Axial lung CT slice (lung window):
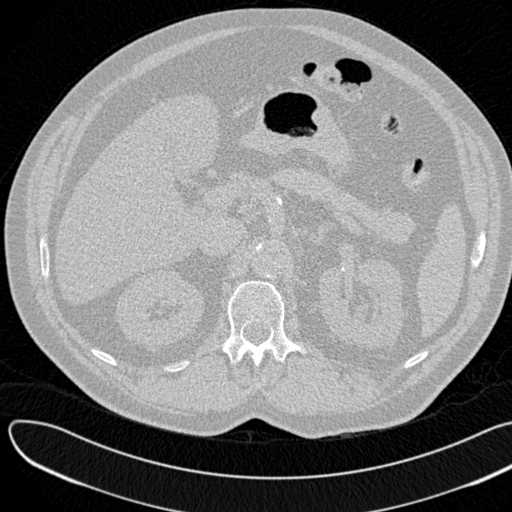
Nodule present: no